Question: I have to emulate an HTC One, so I set a Device like this:

But, when I start the AVD, the AVD goes black, and doesn't boot.
How can I fix this?
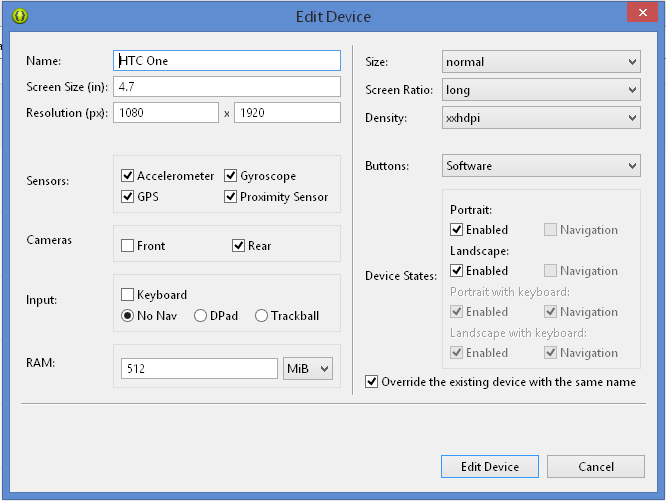
Answer: That's because your monitor doesn't have that many pixel per inch. To start it when you launch the emulator select scale display to real size ,click on the question mark and select the monitor's screen size in inch and resolution, it will then automatically calculate monitor dpi. Also edit emulator to make use of host GPU as others have suggested. If your GPU is weak the screen of the emulator may blink and it will be even slower than normal emulators.